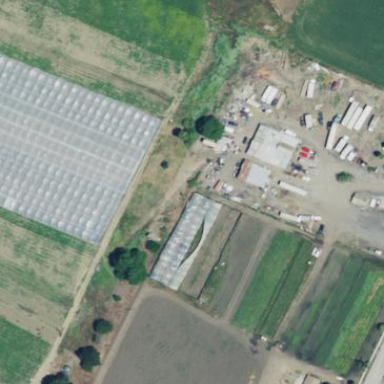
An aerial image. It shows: Farmyard area.